Question: The picture describes a maze problem, where green is the starting position and red is the end point. Find the length of the shortest path.
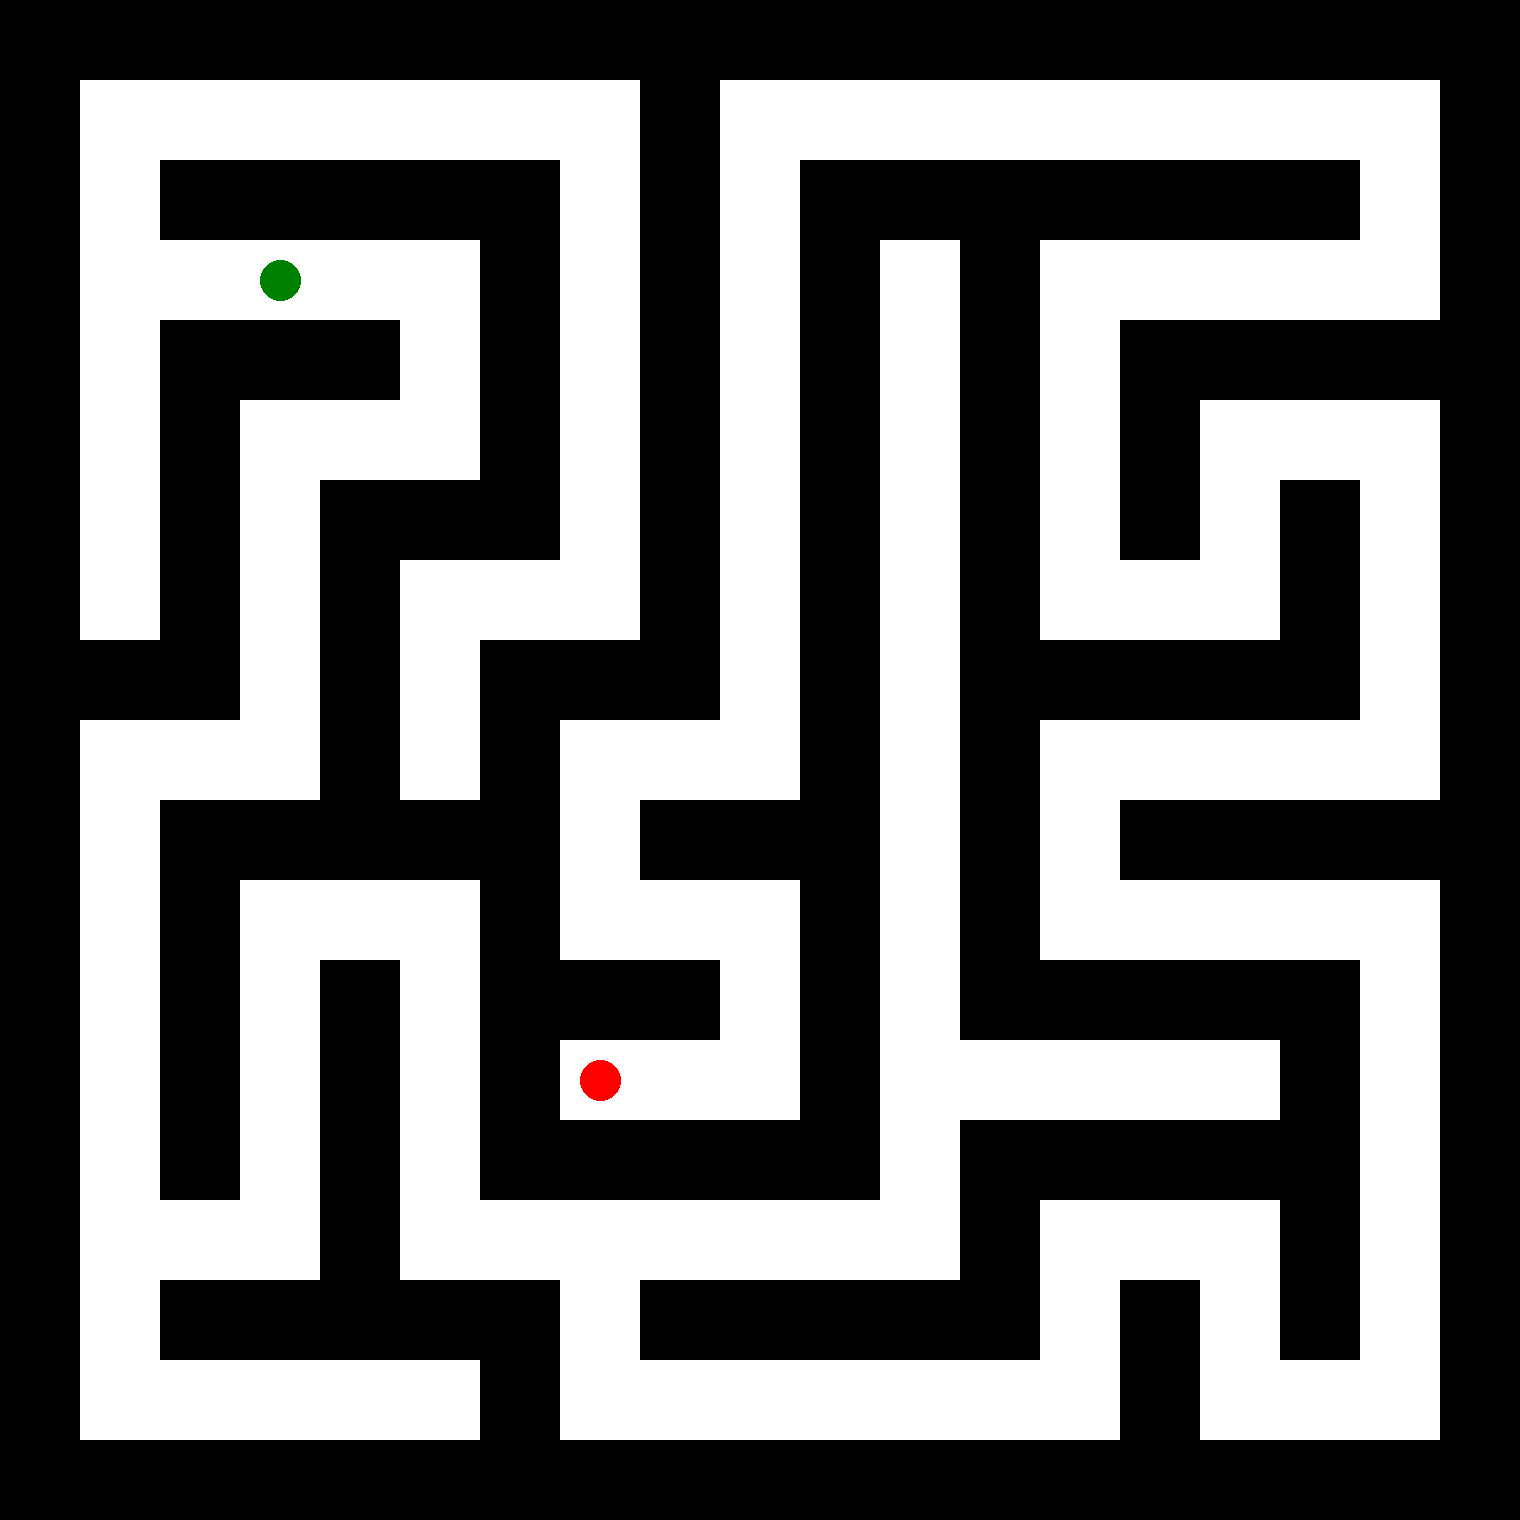
Answer: 110